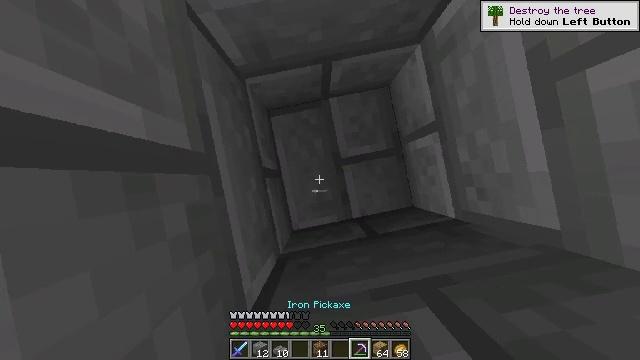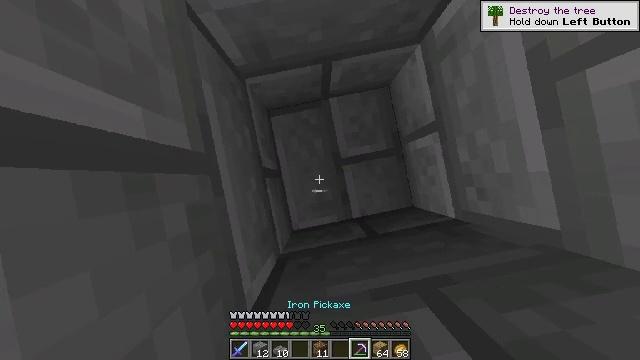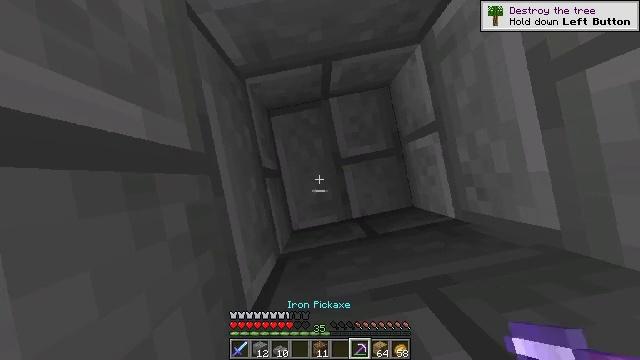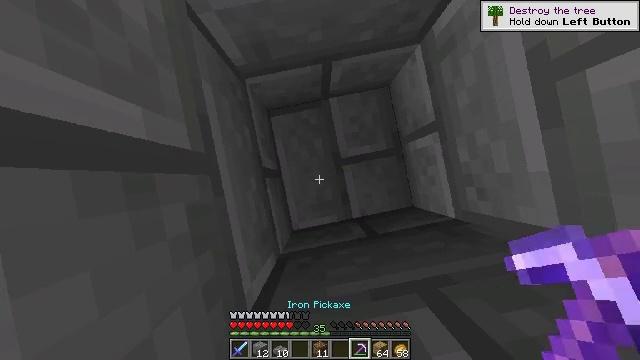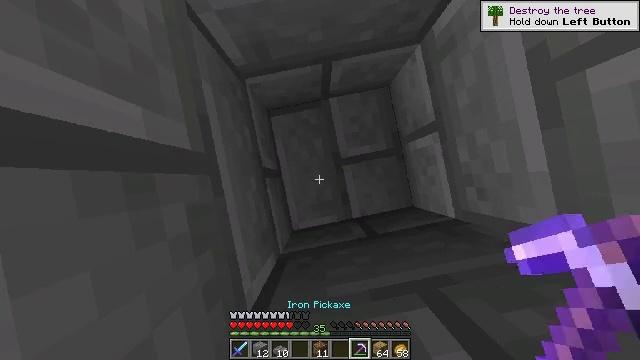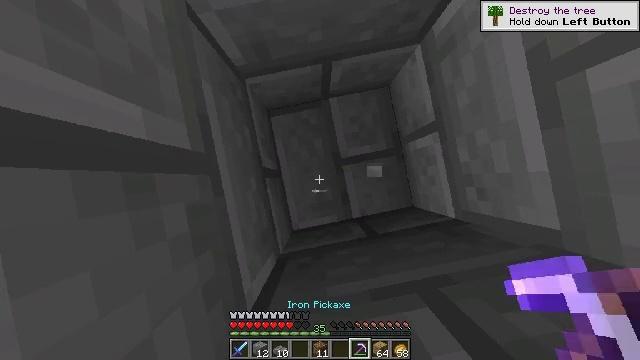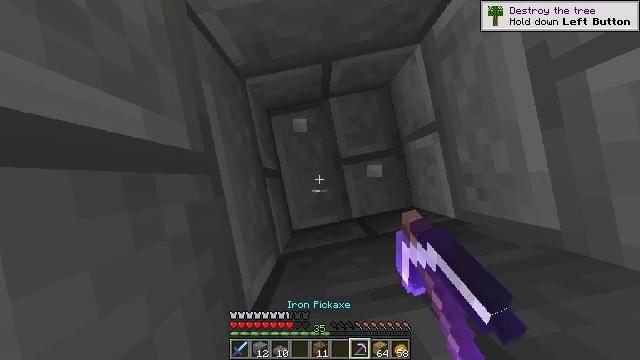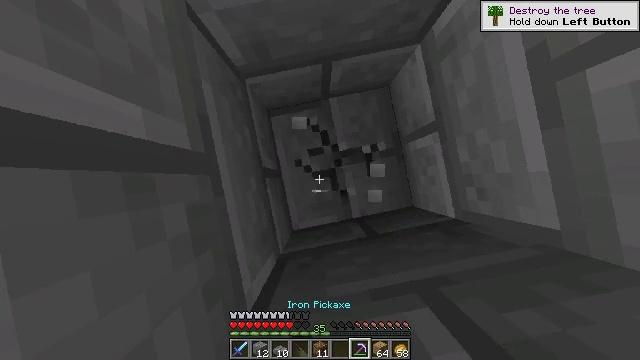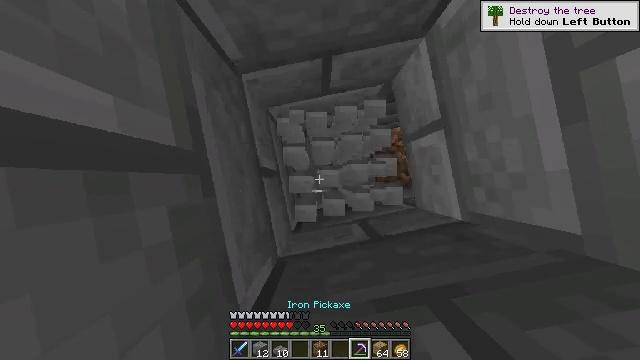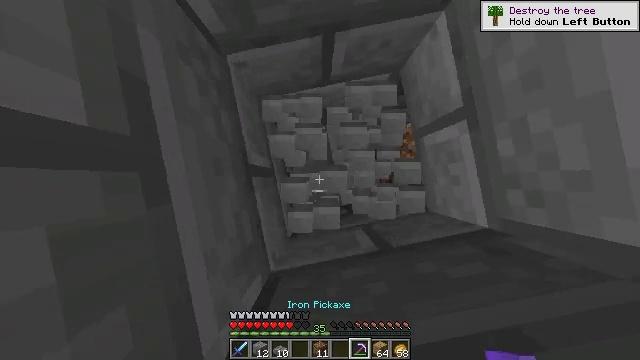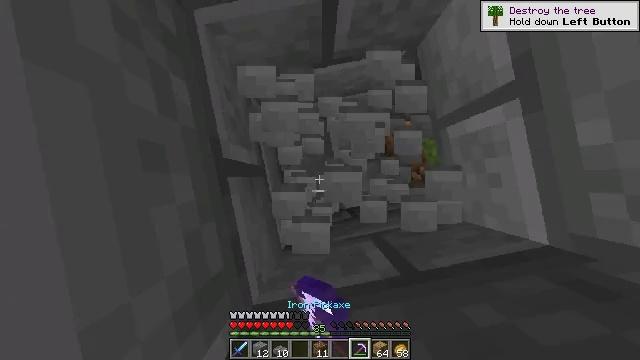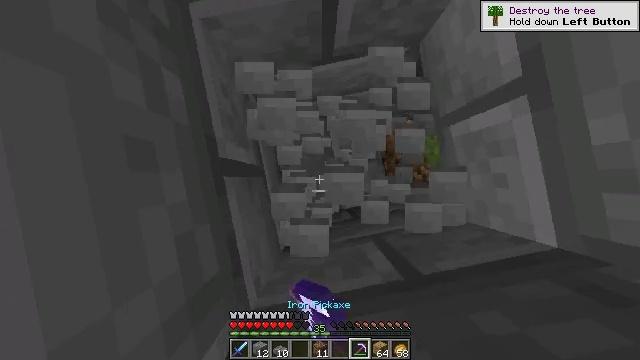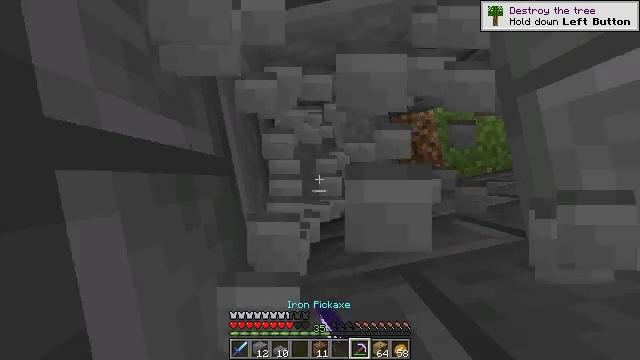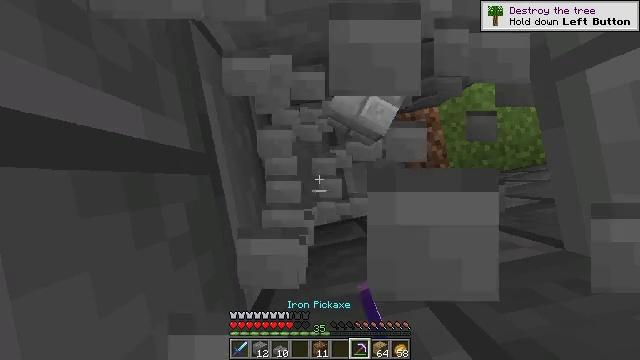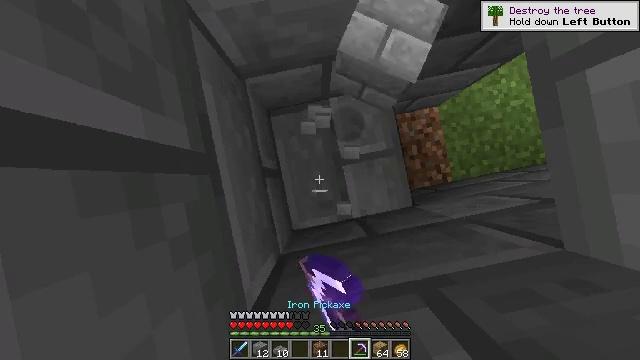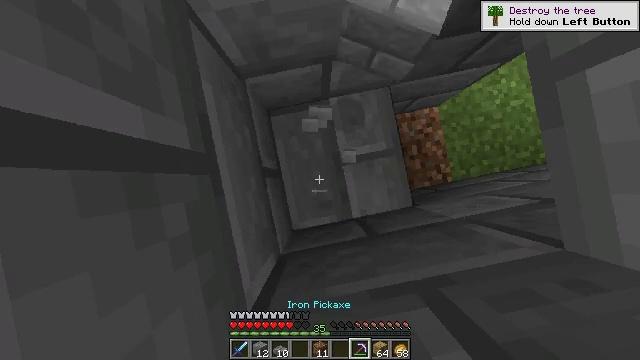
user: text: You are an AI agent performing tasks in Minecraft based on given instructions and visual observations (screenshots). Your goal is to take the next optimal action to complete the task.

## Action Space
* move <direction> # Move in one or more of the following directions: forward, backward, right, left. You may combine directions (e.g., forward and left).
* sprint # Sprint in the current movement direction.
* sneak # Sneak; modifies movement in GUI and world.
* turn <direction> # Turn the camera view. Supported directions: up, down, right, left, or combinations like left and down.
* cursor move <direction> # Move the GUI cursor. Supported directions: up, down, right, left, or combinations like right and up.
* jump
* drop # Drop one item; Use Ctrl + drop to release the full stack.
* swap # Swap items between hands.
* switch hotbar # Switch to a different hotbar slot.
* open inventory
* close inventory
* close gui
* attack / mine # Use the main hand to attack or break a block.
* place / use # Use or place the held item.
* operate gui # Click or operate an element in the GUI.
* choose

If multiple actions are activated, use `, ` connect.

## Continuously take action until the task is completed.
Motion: motion action
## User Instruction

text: Break the stone bricks to collect them.
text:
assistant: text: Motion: no_op
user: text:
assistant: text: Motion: no_op
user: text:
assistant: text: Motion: no_op
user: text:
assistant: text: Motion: no_op
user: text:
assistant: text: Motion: attack / mine
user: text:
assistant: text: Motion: attack / mine
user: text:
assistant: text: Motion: attack / mine
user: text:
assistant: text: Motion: attack / mine
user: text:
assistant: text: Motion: attack / mine
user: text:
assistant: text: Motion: attack / mine
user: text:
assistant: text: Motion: attack / mine
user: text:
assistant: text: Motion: attack / mine
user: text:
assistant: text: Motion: attack / mine
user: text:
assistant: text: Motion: attack / mine
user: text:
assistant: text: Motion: no_op
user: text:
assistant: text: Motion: no_op
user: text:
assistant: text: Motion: no_op
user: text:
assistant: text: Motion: no_op
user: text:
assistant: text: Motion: no_op
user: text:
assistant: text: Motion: attack / mine
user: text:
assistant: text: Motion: attack / mine
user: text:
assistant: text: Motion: attack / mine
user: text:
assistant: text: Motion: attack / mine
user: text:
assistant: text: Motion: attack / mine
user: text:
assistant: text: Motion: no_op
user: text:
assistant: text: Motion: no_op
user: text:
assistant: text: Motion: turn right and up
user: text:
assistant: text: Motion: turn right and up
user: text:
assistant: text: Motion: turn up
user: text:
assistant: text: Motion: turn left